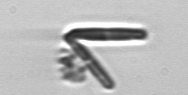
Label: Thalassionema